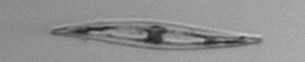
Label: Pleurosigma